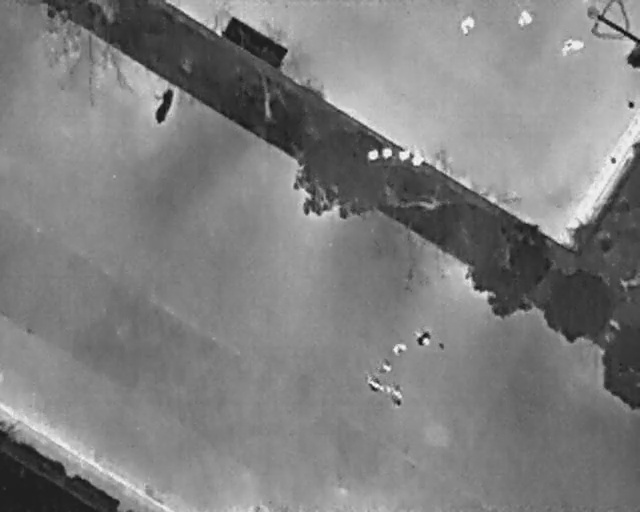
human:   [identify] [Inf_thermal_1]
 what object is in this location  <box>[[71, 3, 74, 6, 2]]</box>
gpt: <ref>1 medium person at the top right</ref>

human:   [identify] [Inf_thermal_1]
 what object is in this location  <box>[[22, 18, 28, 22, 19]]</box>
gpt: <ref>1 large bicycle at the top left</ref>

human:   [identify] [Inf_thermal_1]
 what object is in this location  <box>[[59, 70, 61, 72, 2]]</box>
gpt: <ref>1 medium person at the bottom</ref>